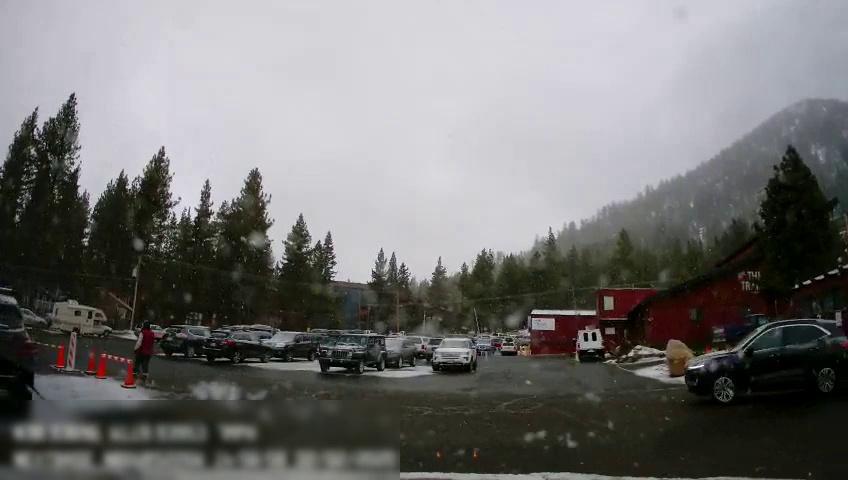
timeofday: Day
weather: Snowy
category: Vehicles | SUV
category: Vehicles | Car
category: Vehicles | Car
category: Vehicles | SUV
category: Vehicles | SUV
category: Vehicles | Other LV
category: Vehicles | SUV
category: Vehicles | Car
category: Vehicles | Car
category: Vehicles | SUV
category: Vehicles | SUV
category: Vehicles | SUV
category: Vehicles | Van
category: Vehicles | Car
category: Vehicles | Truck
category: Drivable Space
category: Pedestrians